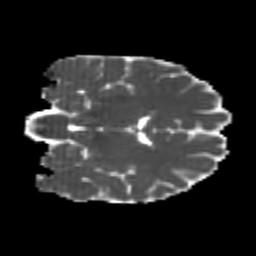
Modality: MD
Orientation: coronal
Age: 20
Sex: female
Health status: healthy
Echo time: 0.074 s